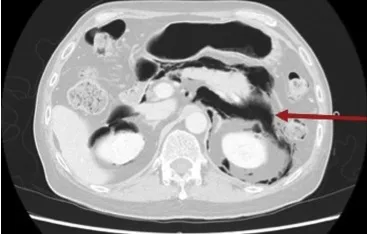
Axial images. CT demonstrated perforation of the sigmoid colon into the mesentery (c, red arrows).
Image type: radiology (ct)